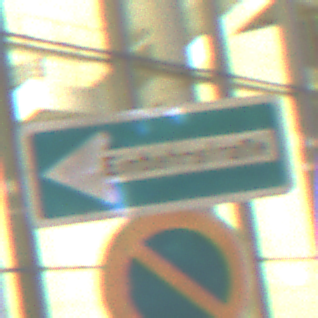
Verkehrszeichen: EinbahnstrasseLinksweisend
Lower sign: EingeschraenktesHalteverbot
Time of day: Night
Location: Outdoor (Urban)
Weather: PartlyCloudy
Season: NotSpecified
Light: Artificial